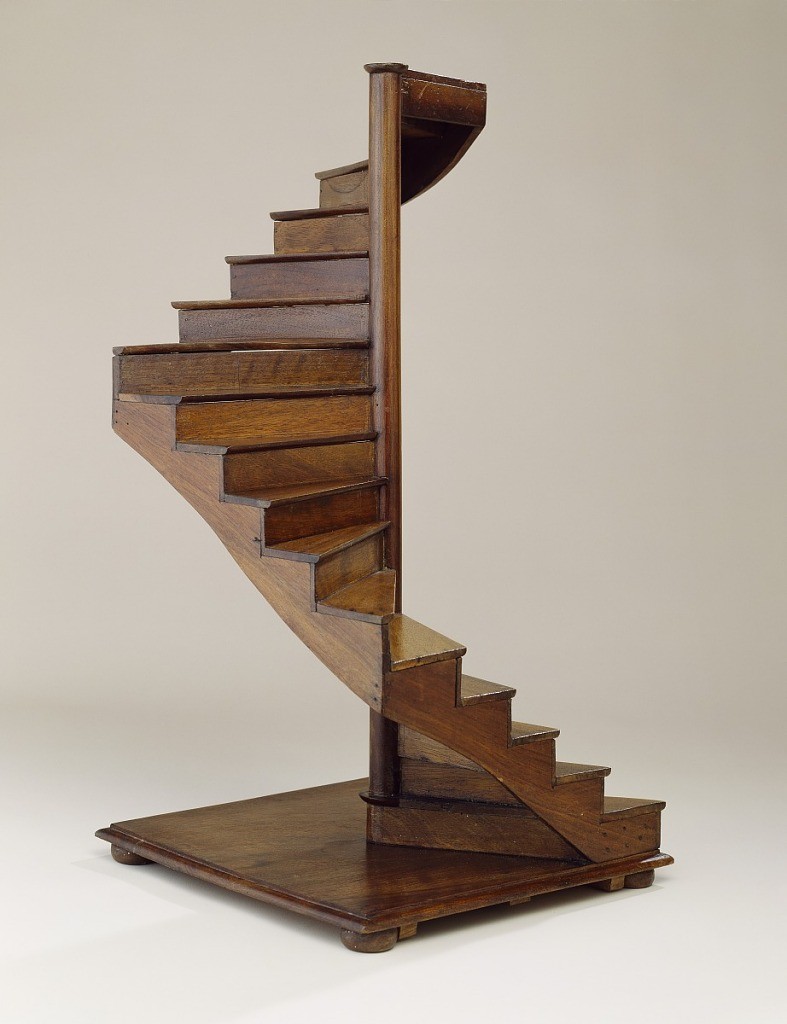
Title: staircase model
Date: mid–late 19th century
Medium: walnut
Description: Staircase model in English style.